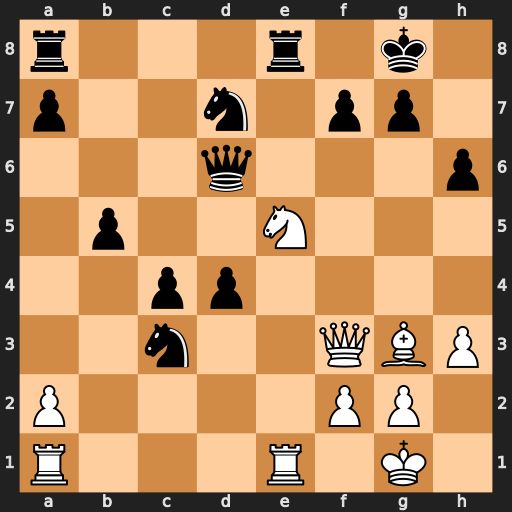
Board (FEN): r3r1k1/p2n1pp1/3q3p/1p2N3/2pp4/2n2QBP/P4PP1/R3R1K1
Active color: w
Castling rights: -
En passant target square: -
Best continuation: Qxf7+ Kh7 Qf5+